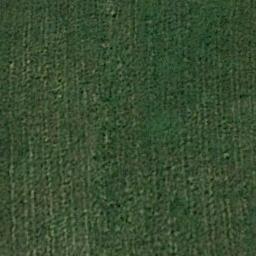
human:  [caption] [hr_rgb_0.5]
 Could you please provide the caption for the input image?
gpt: There is a wood on the grass .

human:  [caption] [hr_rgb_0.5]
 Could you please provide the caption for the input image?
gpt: A large strip of lush green grass .

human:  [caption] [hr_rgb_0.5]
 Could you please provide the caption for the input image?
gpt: This striated meadow has dense grasses and a vertical striped texture .

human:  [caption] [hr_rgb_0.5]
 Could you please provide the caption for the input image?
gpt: There are some thin lines in the meadow .

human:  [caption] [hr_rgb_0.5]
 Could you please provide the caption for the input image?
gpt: A dense meadow with many green grass .